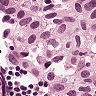
Metastatic tissue present: yes